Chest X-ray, PA view. Patient: 42 years old, sex M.
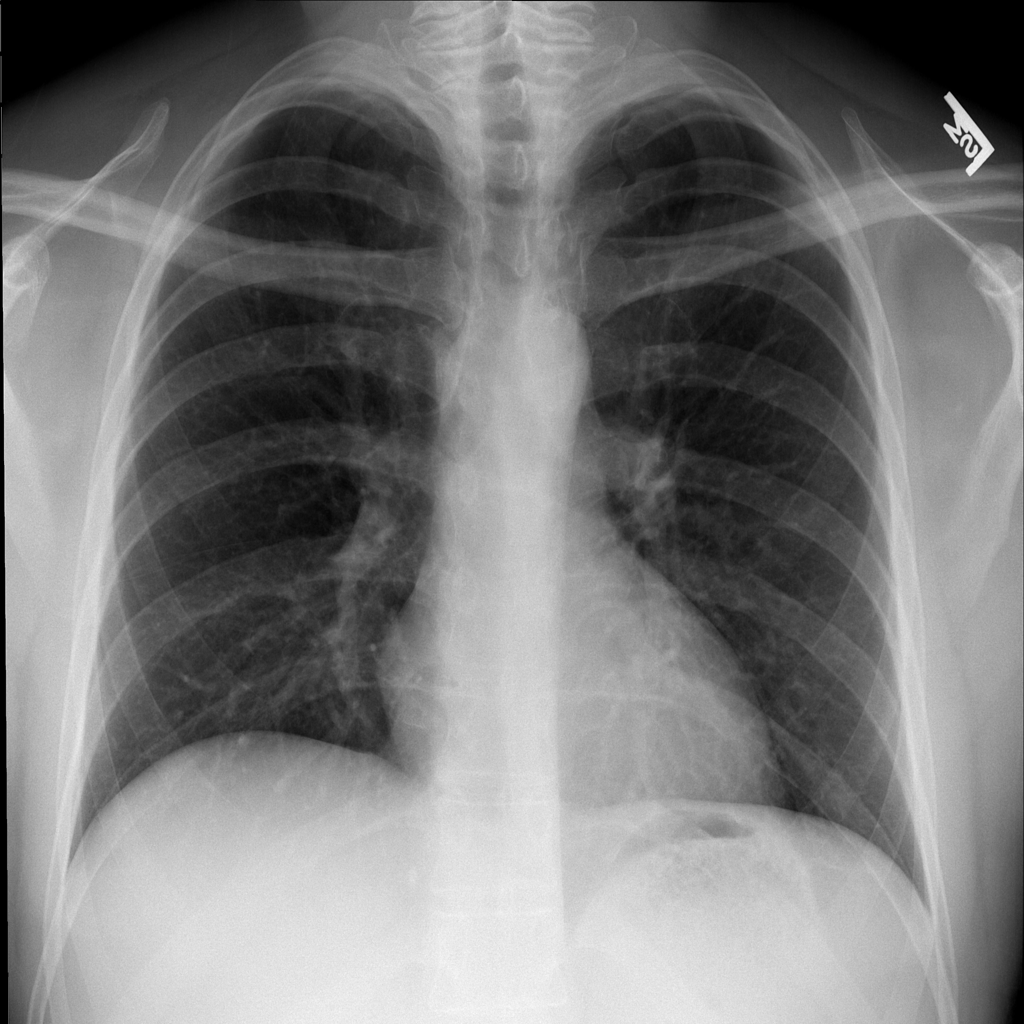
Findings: No Finding